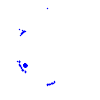
Particle: pion